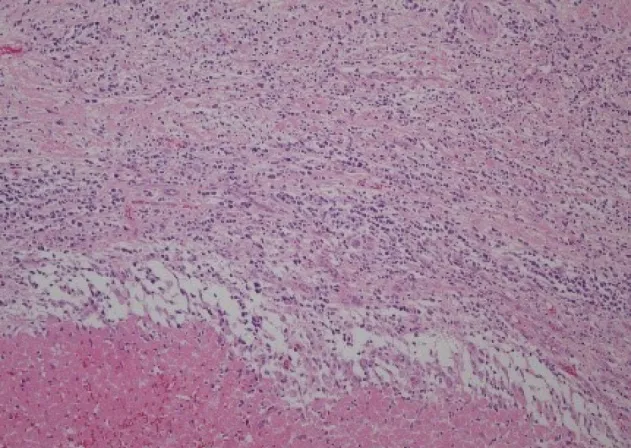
H&E staining x 100. Lower part is hemorrhagic necrosis area. No tumor was seen in the bordering granulation tissue.
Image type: pathology (h&e)